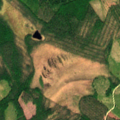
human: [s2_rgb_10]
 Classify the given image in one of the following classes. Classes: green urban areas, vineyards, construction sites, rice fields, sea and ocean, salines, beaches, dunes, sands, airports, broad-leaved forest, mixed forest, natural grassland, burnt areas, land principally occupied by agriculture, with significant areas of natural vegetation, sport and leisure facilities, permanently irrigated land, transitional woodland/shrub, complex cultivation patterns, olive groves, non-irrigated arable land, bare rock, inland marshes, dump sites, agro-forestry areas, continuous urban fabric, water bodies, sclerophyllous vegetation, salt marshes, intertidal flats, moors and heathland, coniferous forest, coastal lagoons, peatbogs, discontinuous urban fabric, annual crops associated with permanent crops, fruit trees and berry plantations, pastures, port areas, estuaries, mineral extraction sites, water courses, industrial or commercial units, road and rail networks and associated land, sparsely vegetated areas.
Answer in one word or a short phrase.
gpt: coniferous forest, mixed forest, transitional woodland/shrub, peatbogs